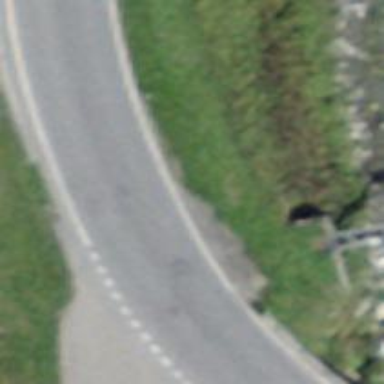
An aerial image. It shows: Tertiary road.